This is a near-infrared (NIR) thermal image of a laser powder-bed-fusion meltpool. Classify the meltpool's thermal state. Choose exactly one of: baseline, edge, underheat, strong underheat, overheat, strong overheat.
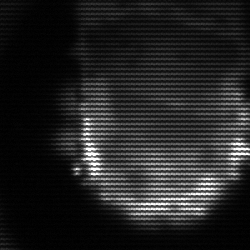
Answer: baseline